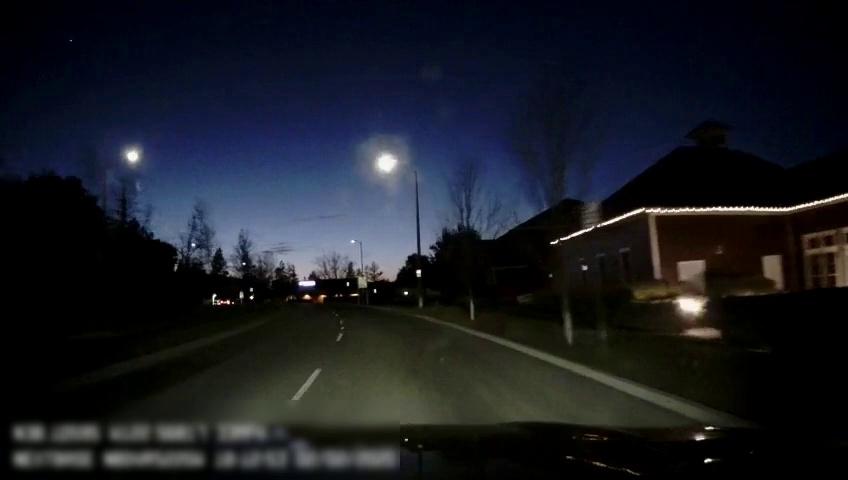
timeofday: Night
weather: Other
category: Drivable Space
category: Drivable Space
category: Lanes | Current Lane